Field crop: maize
Growth stage: 2
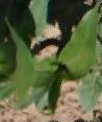
Species: maize